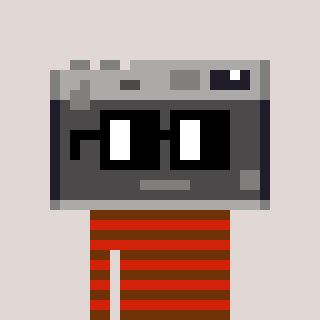
a pixel art character with square black glasses, a camera-shaped head and a red-colored body on a warm background